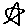
Label: star